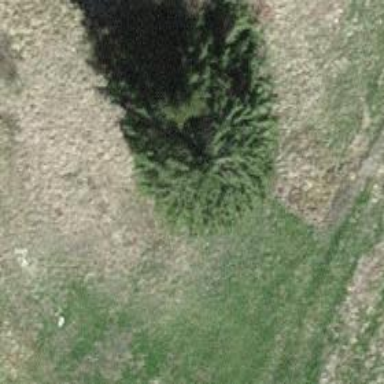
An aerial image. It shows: Beautiful tree in nature.